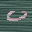
Label: 0